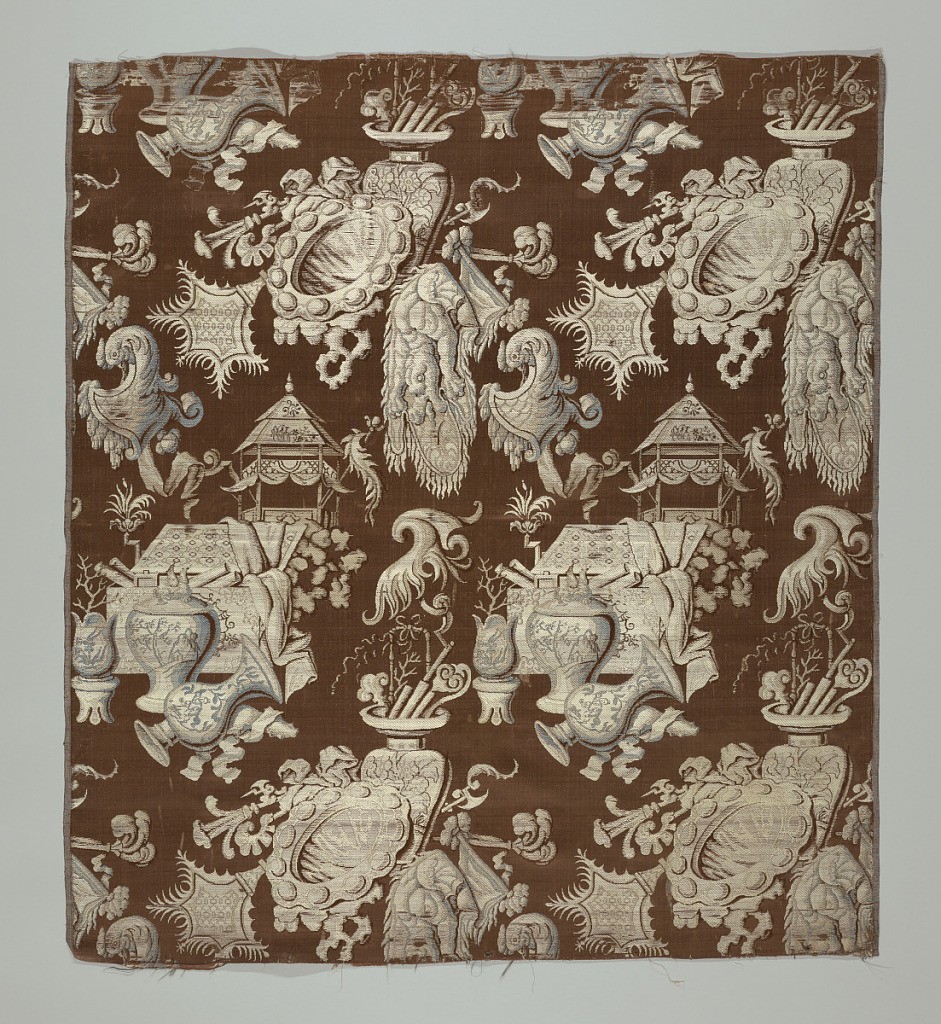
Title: Textile
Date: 1780–1789
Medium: silk Technique: 8-harness satin (brown) patterned by weft-floats (light gray) with continuous supplementary weft (ivory), and a discontinuous supplementary weft (light blue) bound on the front by a supplementary warp in a 1/3 twill
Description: Reddish-brown satin with a large-scale design of vaguely chinoiserie character. Horizontal row of motifs formed by: groups of vases, trunks filled with scrolls and fabric swags, rocaille forms with dragons, Chinese pavilions, mirrors, and shield-forms with rooster heads.